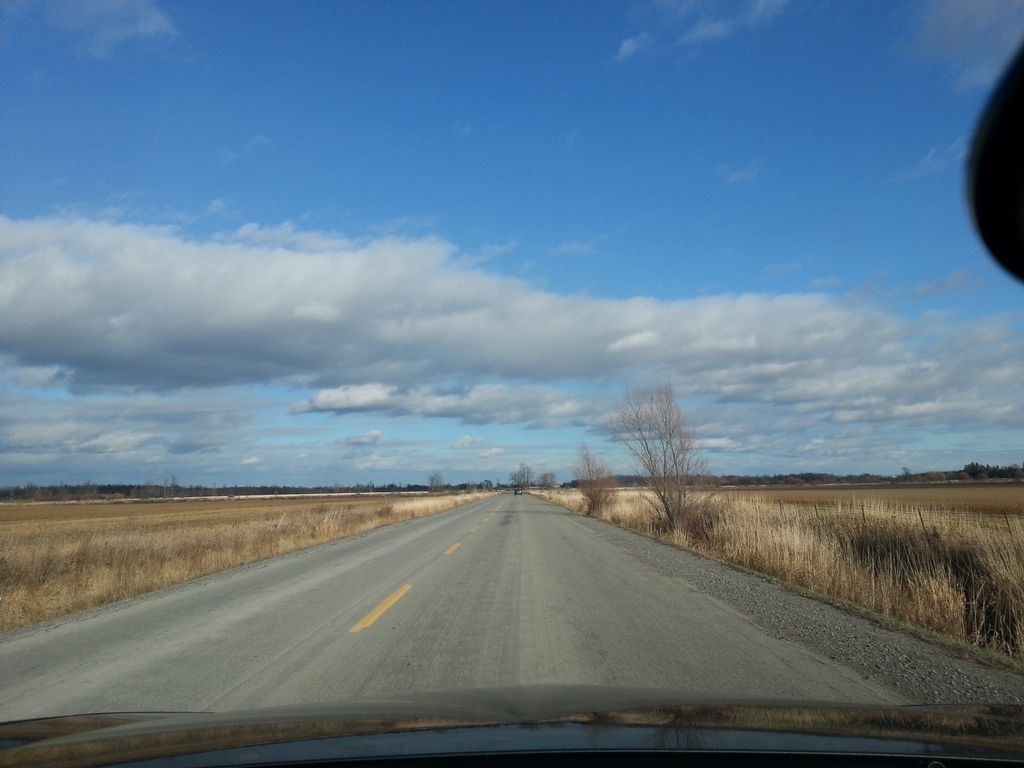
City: ottawa-gatineau